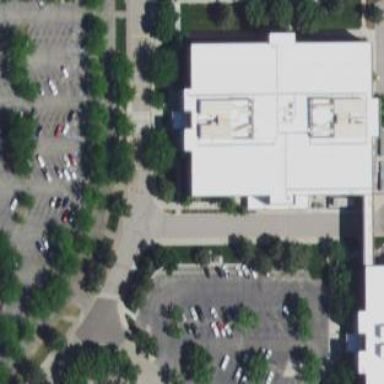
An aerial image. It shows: Commercial building.